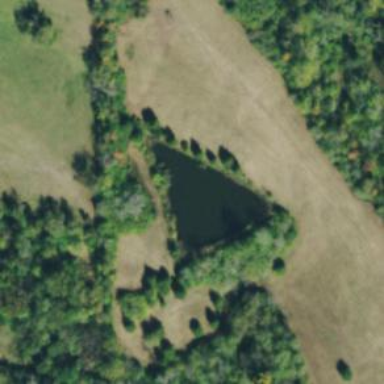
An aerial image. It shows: Pond with natural water.